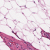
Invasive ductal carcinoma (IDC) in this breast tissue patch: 0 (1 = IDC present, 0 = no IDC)